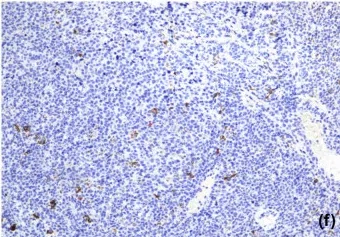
There was negative staining for the melanoma-specific immunity indicators HMB45 (x100).
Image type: pathology (immunostaining)